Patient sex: M
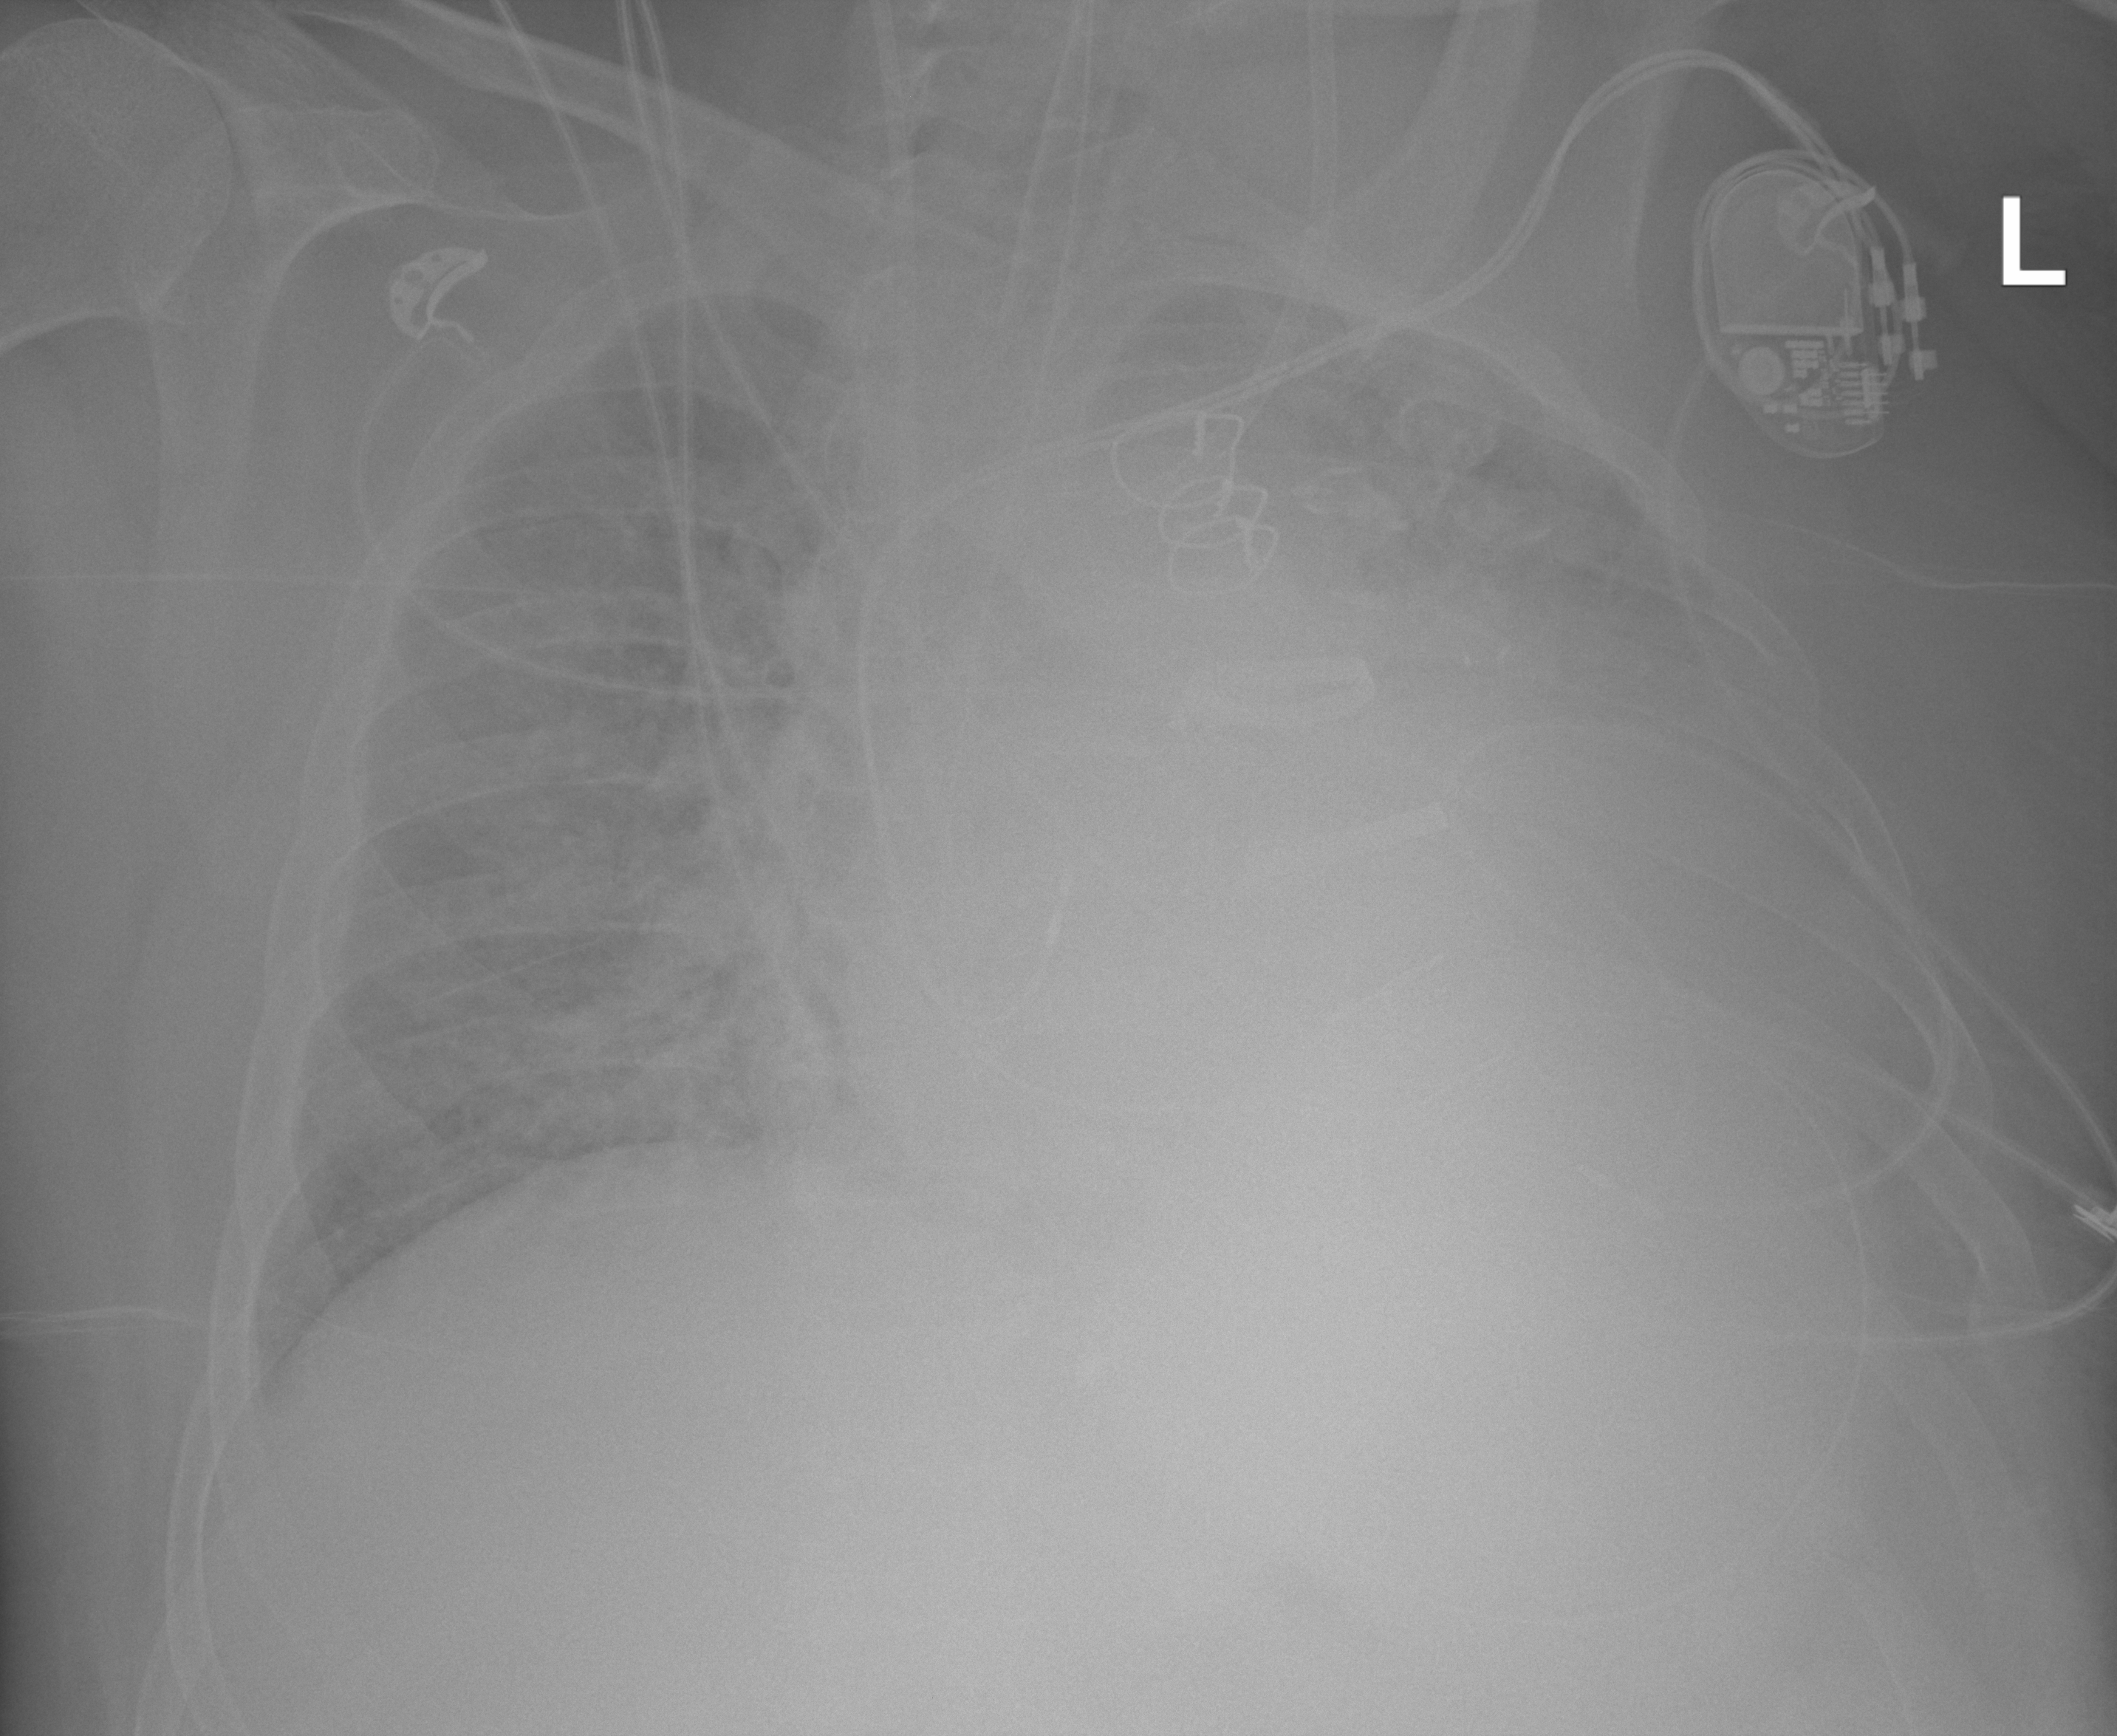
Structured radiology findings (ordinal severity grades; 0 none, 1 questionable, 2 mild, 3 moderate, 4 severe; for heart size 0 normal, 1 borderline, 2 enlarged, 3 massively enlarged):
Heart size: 2
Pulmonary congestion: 2
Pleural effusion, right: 0
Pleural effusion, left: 3
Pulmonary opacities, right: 2
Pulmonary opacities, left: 2
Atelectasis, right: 2
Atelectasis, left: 2